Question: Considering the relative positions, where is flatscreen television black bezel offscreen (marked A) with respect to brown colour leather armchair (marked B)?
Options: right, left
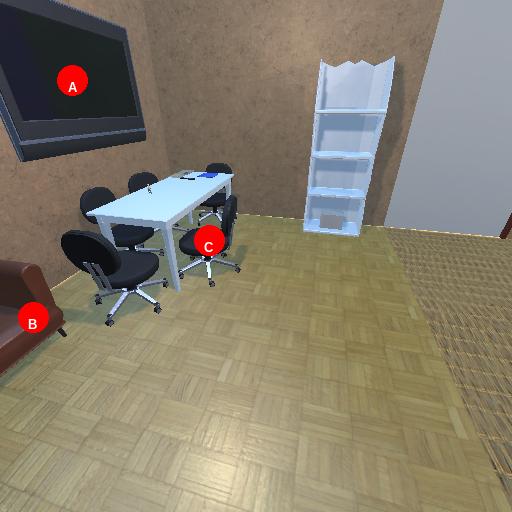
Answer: right